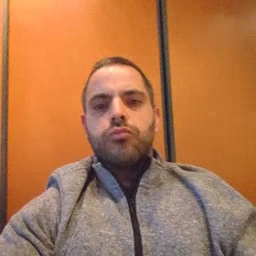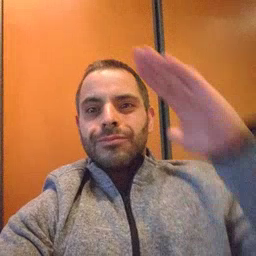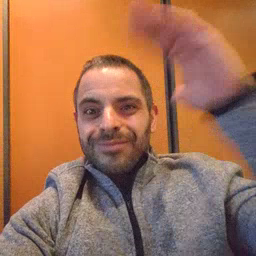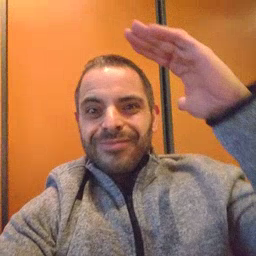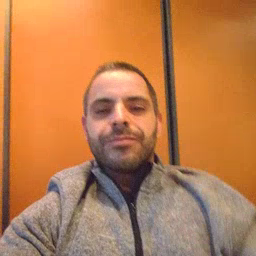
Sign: hello